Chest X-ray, AP view. Patient: 42 years old, sex M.
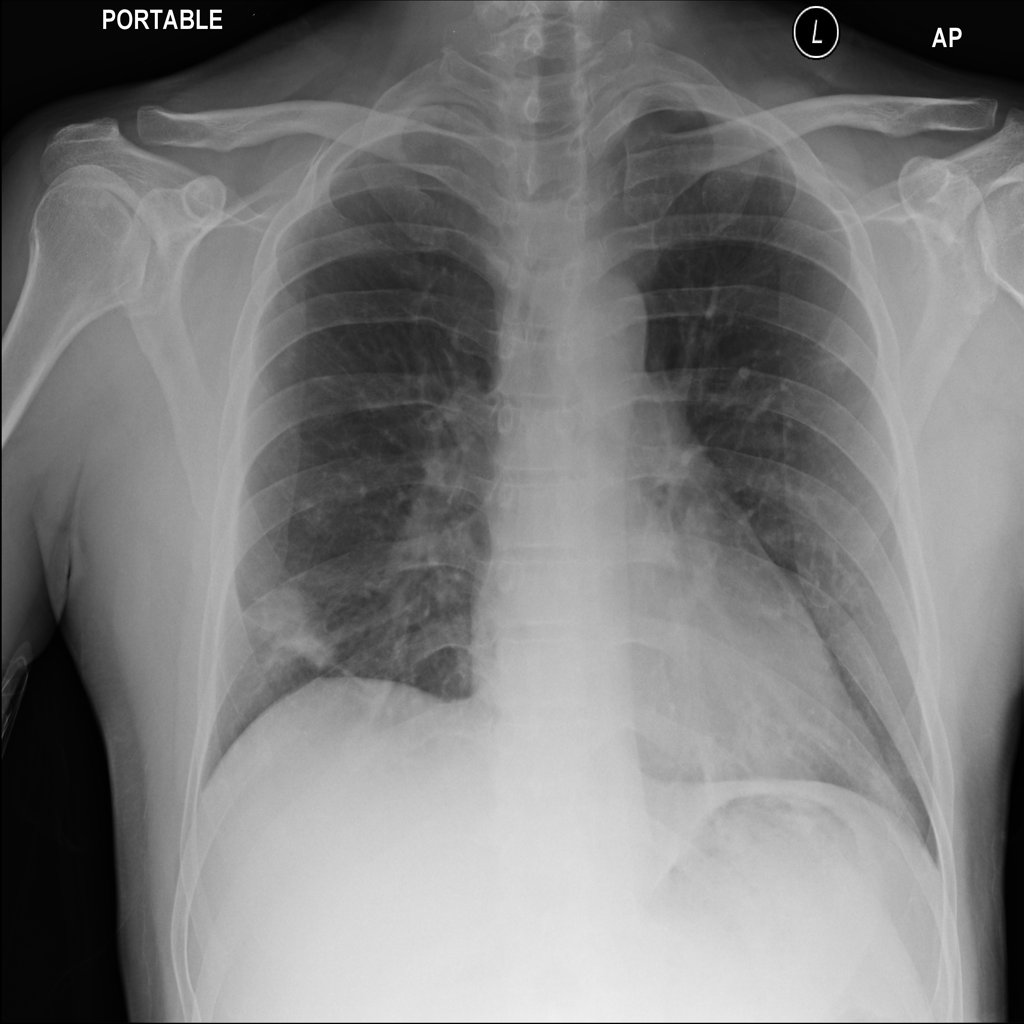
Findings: Mass